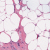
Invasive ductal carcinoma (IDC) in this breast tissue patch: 0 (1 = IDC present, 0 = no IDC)